Aerial crown-view tile of a tropical tree (Barro Colorado Island, Panama), acquired 20250512:
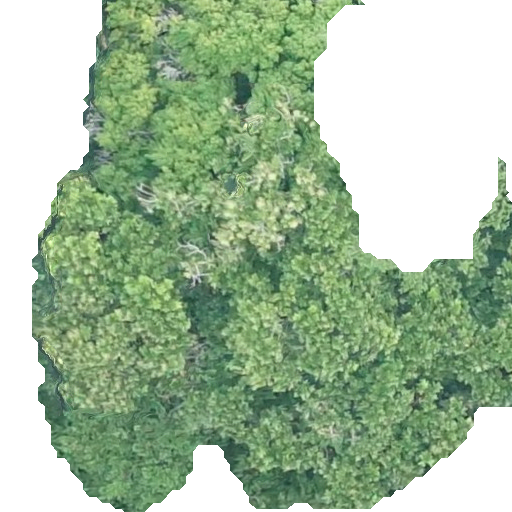
Species: Anacardium excelsum
GBIF accepted scientific name: Anacardium excelsum
Crown area: 281.236 m²